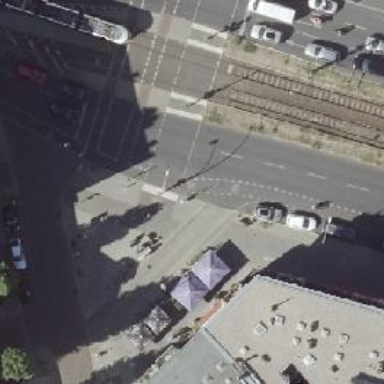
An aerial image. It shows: Taxi stand.